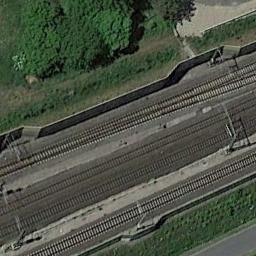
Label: railway